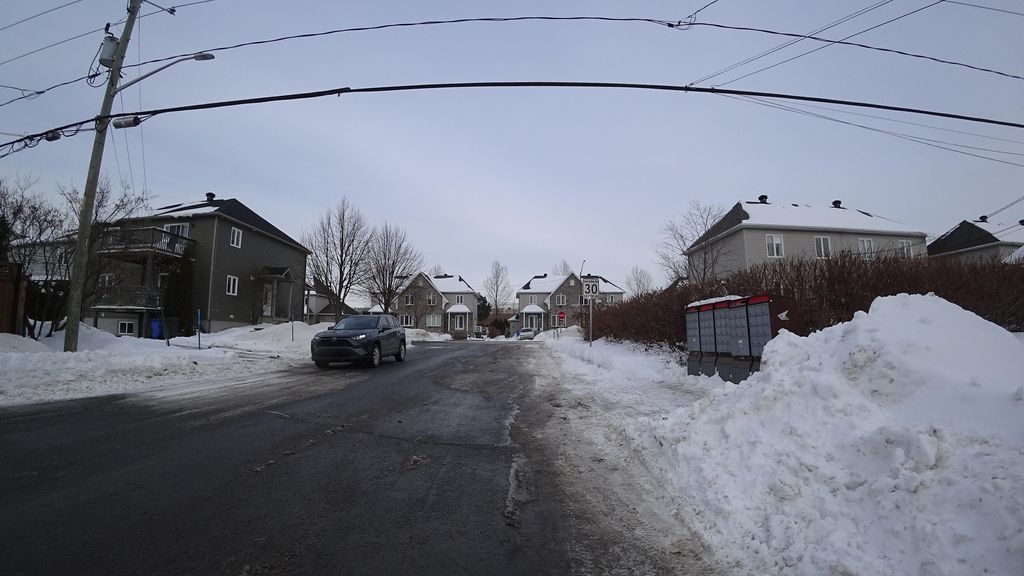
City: quebec_city